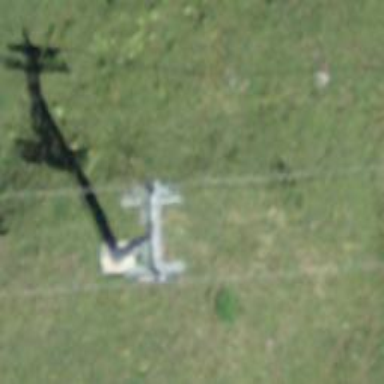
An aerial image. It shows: Pylon for aerialway.